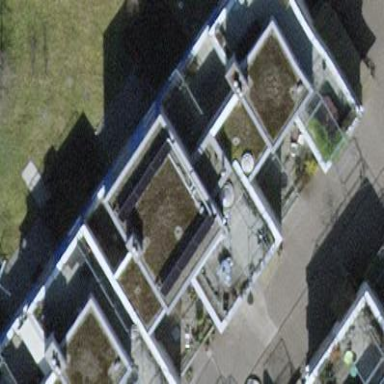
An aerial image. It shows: Flat-roofed building.